Interaction volume radius: 5 \u00c5
Interaction volume height: 45 \u00c5
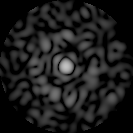
Disorder parameter: 0.8077